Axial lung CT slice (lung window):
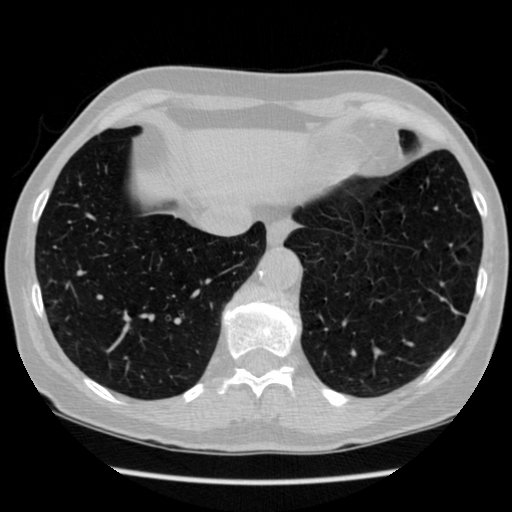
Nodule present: no